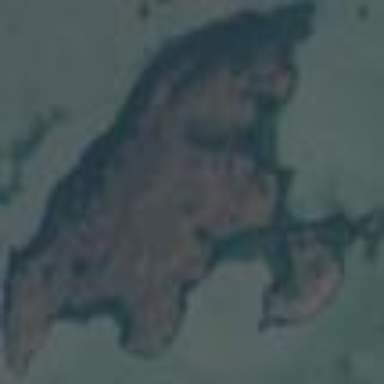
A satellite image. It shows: Island designated as nature reserve.